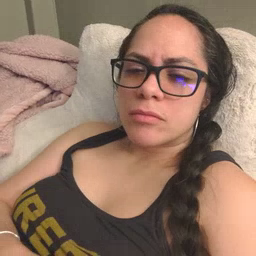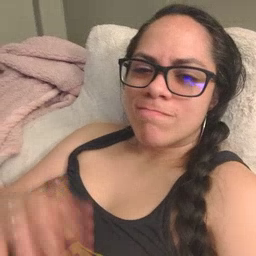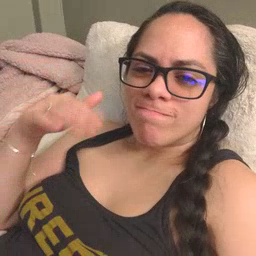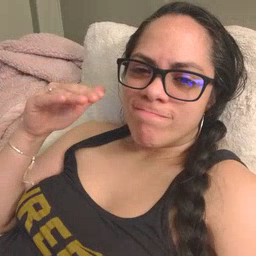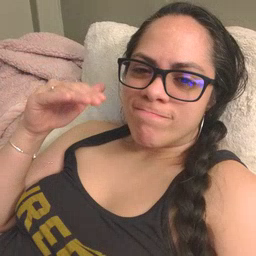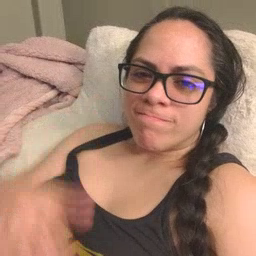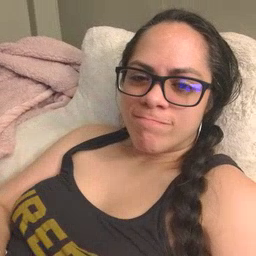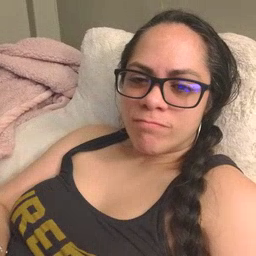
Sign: bye